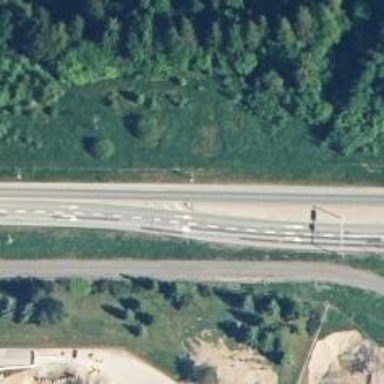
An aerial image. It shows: Asphalt trunk highway.